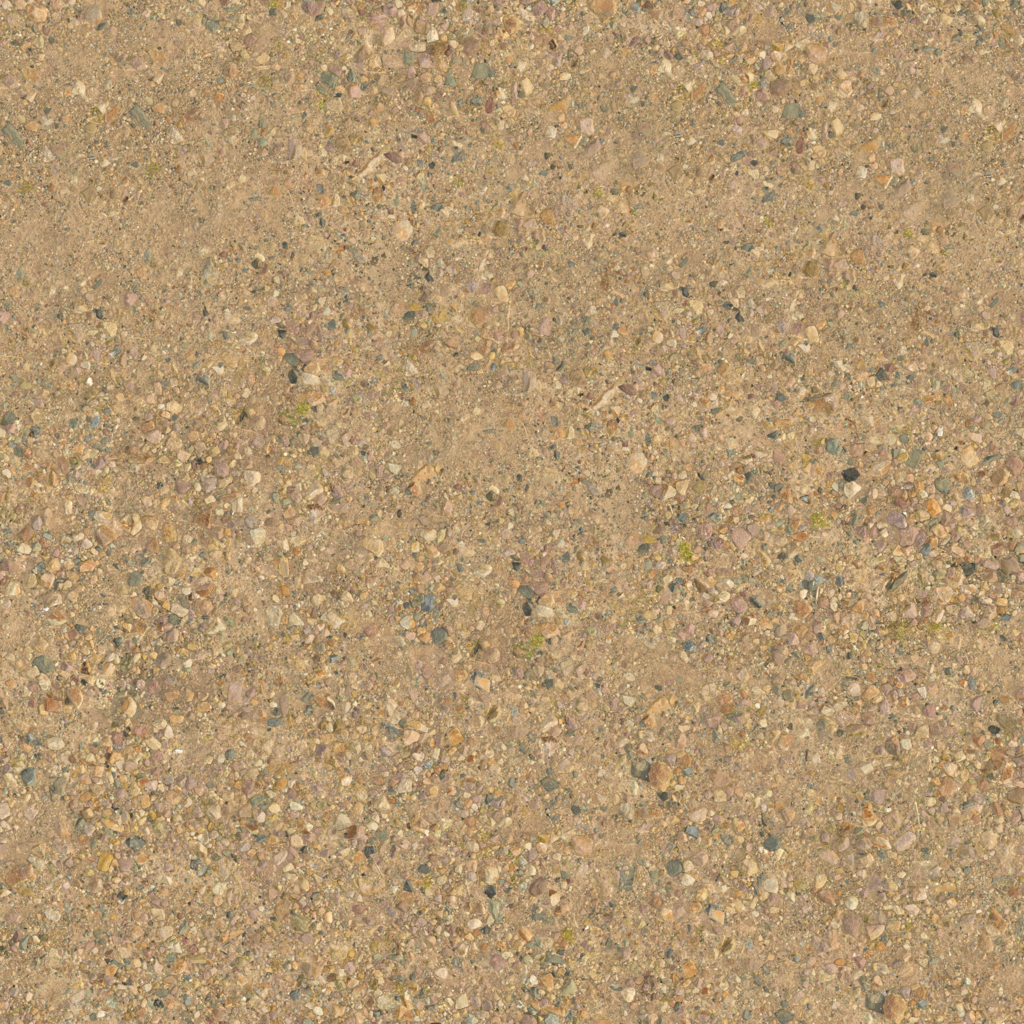
Texture map type: Color